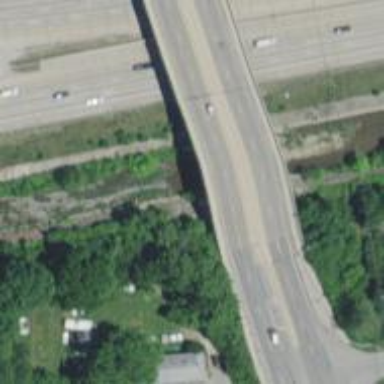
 part of concrete bridge or grade separation structure."